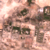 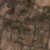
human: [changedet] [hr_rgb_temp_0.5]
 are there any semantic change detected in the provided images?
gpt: Everything remains the same.